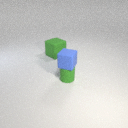
small blue rubber cube above small green rubber cylinder